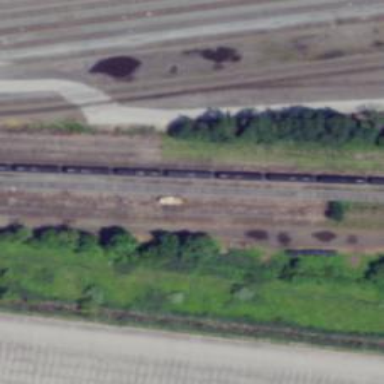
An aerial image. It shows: Abandoned railway yard.